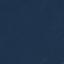
Land use / land cover: SeaLake